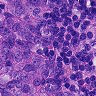
Metastatic tissue present: yes